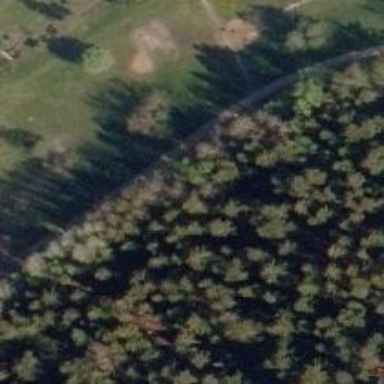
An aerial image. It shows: Hole on disc golf course.